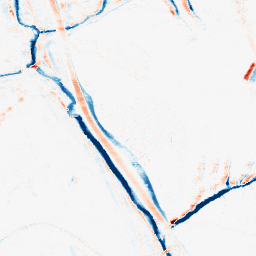
Category: morphological
Decomposition family: morphological_ellipse
Decomposition parameters: operation: average
width: 5
height: 10
Upsampling method: regularized
Upsampling parameters: scale: 2
lambda_reg: 0.01
Upsampling scale: 2